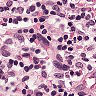
Metastatic tissue present: no